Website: crate-barrel
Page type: customer-info-address
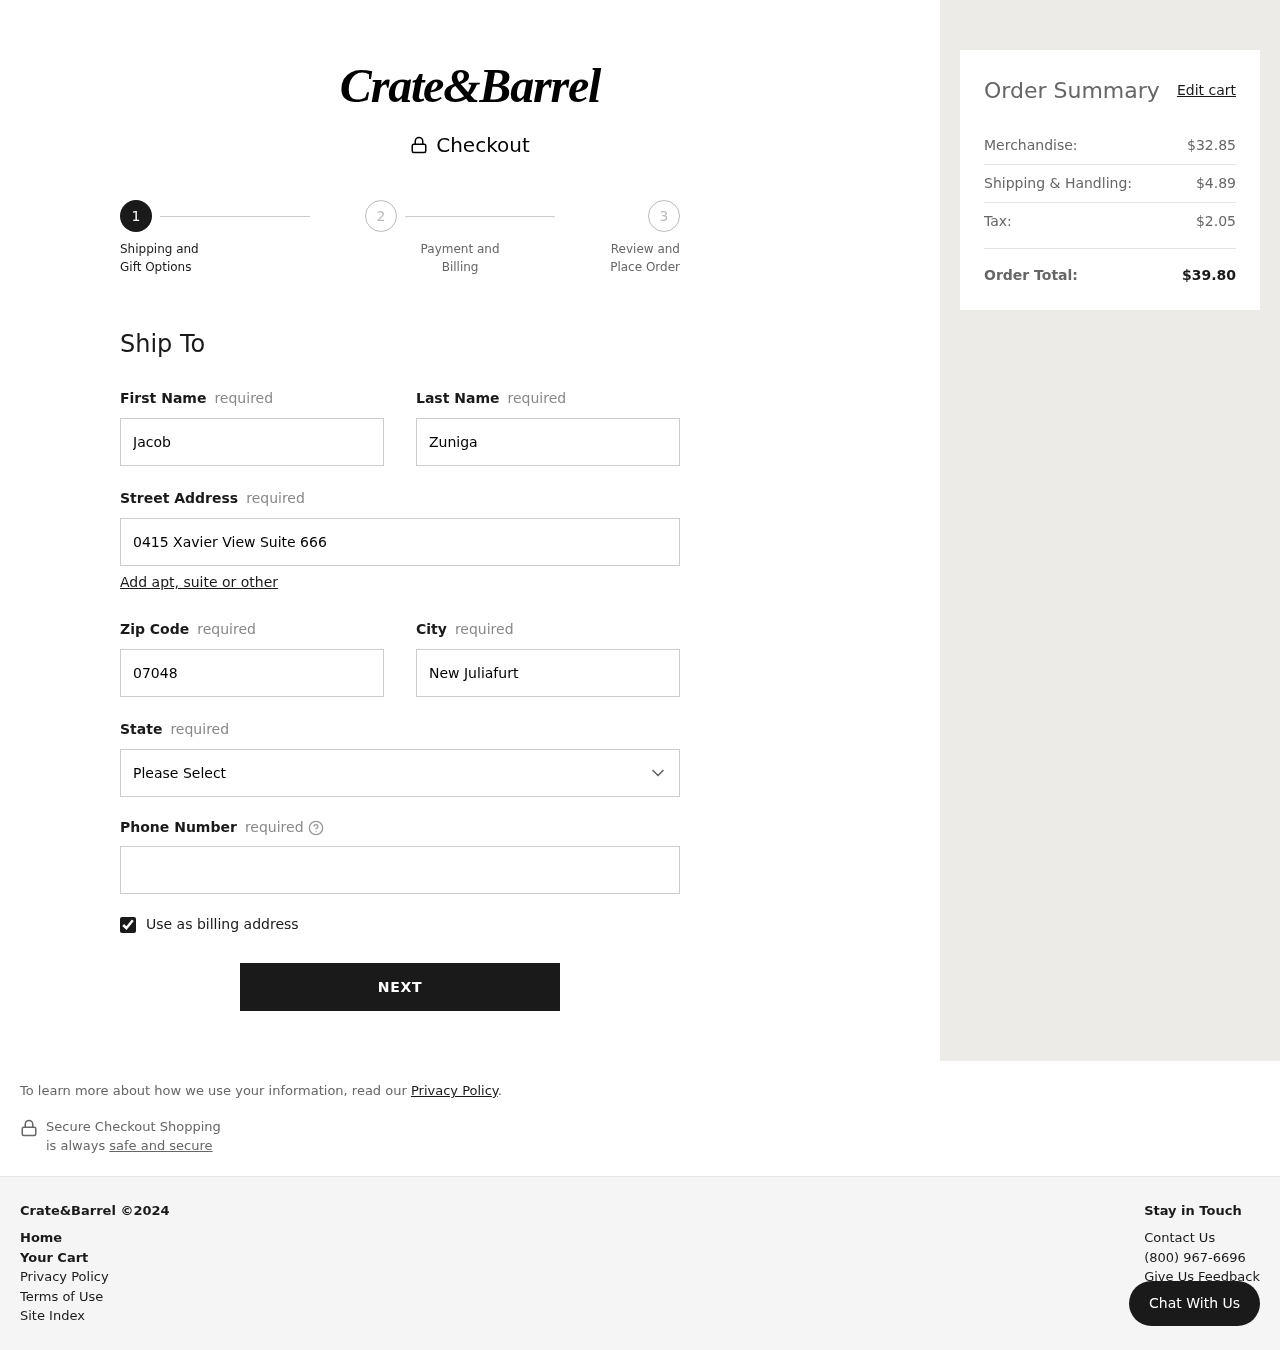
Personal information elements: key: PII_CITY
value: New Juliafurt
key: PII_FIRSTNAME
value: Jacob
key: PII_LASTNAME
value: Zuniga
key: PII_PHONE
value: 8768451878
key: PII_POSTCODE
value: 07048
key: PII_STATE
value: Wisconsin
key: PII_STREET
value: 0415 Xavier View Suite 666
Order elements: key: ORDER_SUBTOTAL
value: $32.85
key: ORDER_SHIPPING_COST
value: $4.89
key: ORDER_TAX
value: $2.05
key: ORDER_TOTAL
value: $39.80